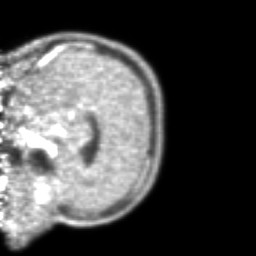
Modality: PET
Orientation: sagittal
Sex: female
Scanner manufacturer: ge